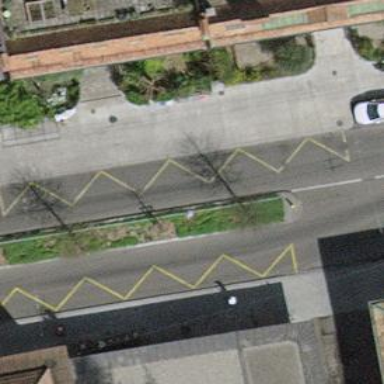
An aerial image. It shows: Trolleybus stop position for public transport.